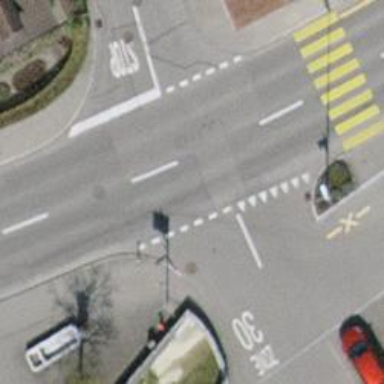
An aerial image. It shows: Road with stop sign.